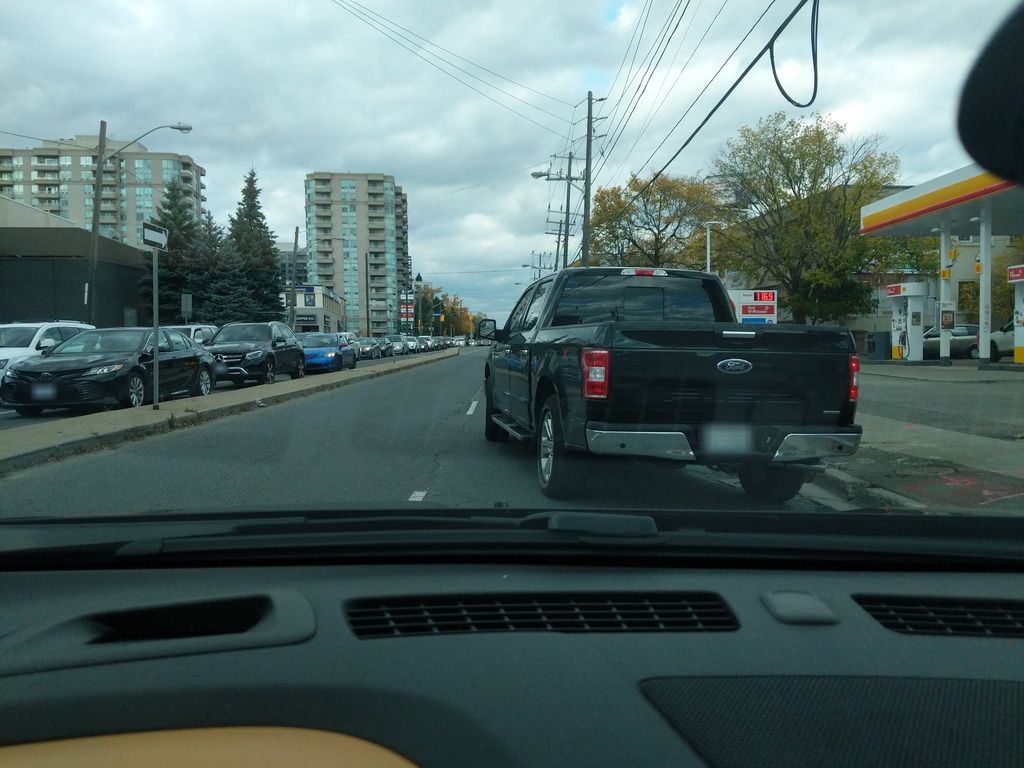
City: toronto